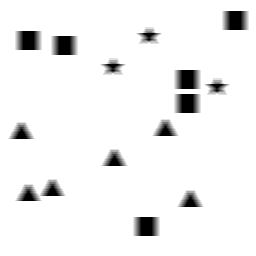
Squares: 6
Triangles: 6
Stars: 3
Total shapes: 15